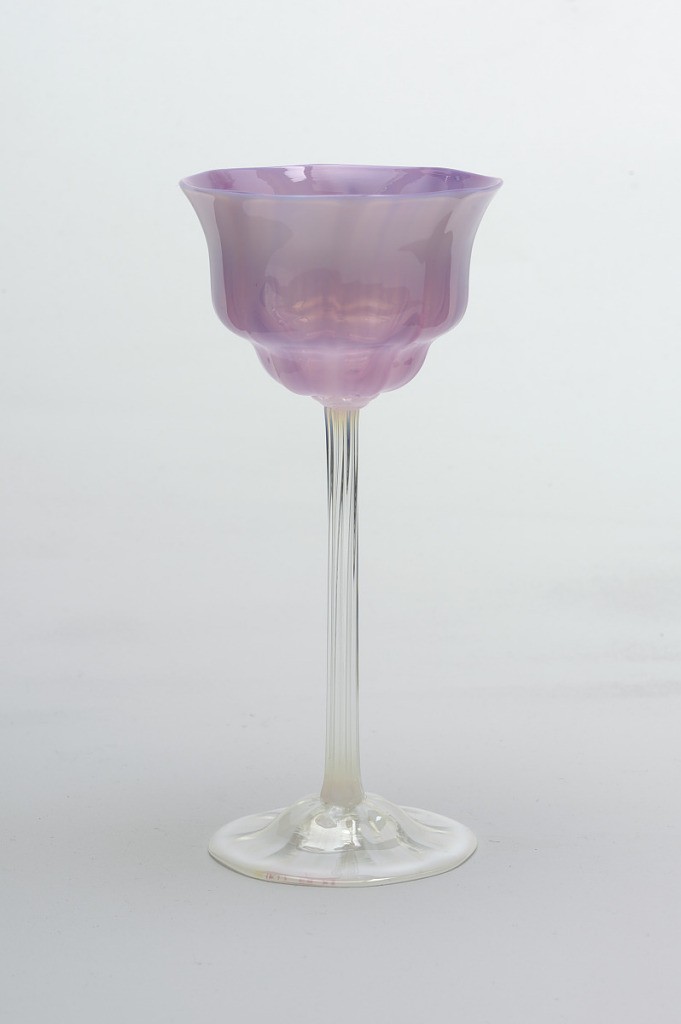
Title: Wine glass
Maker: Louis Comfort Tiffany, American, 1848–1933
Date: ca. 1900
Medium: Mouth-blown favrile glass
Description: Flower-shaped cup with pink and mauve interiors shadowed on exteriors with milky white: fluted clear glass stems with milky white at top and bottom; domed foot with white rim and eight tapering pinwheel forms radiating from stem.